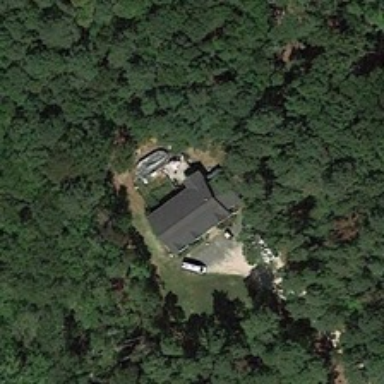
Many crowded green trees are around a building .